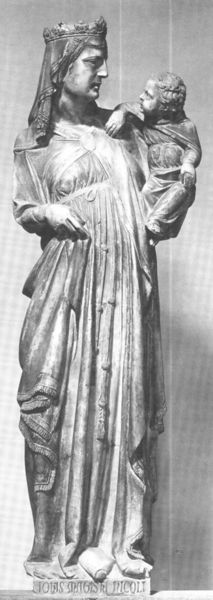
Titel: Madonna mit Kind
Künstler: Giovanni Pisano
Standort: Padua, Arenakapelle (EU - I - Venetien)
Schlagwörter: hand, frau, kleid, marmor, nase, blick, tuch, haube, arm, falten, sockel, stein, gewand, kind, krone, locken, skulptur, statue, baby, raffung, foto, schwarzweiss, photo, jesus, königin, maria, fot, bodenlang